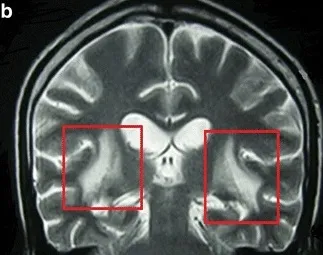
B; Magnetic resonance (MR) images on T2 weighted images. Coronal section of the brain. Island and external capsule area showed symmetrical high intensity.
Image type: radiology (mri)